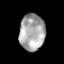
Tissue: skin
Cell type: Epithelial cells
Senescence score: 0.2499
Nuclear area (px): 911
Mean DAPI intensity: 167.116